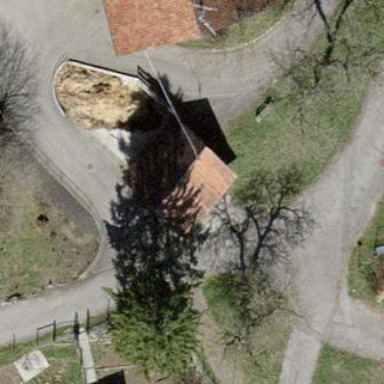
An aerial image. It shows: Building with gabled brown roof.